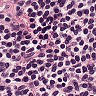
Metastatic tissue present: no